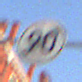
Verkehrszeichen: EndeGeschwindigkeit90
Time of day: MorningAfternoon
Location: Outdoor (Urban)
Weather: Clear
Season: NotSpecified
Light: Natural